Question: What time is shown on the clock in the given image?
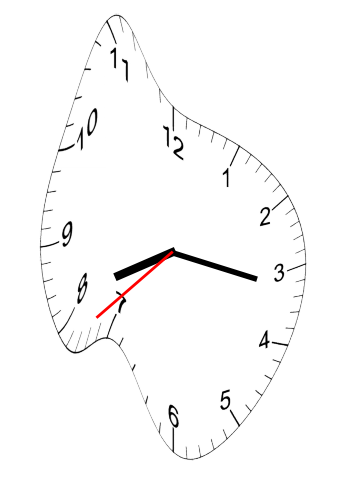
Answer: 08:16:38